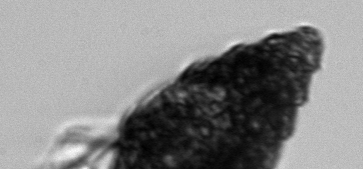
Label: Laboea_strobila